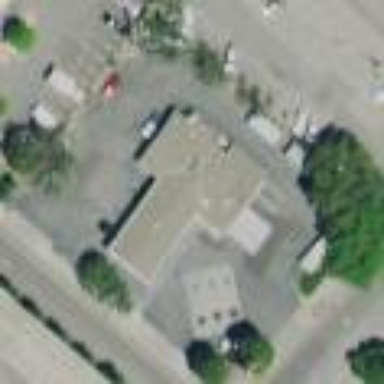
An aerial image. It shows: Fuel station.